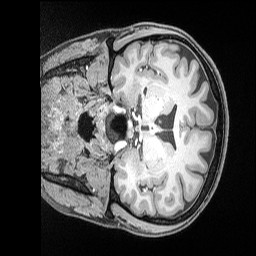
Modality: T1w
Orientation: coronal
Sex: female
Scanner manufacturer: siemens
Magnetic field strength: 3 T
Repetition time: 2.53 s
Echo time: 0.00169 s